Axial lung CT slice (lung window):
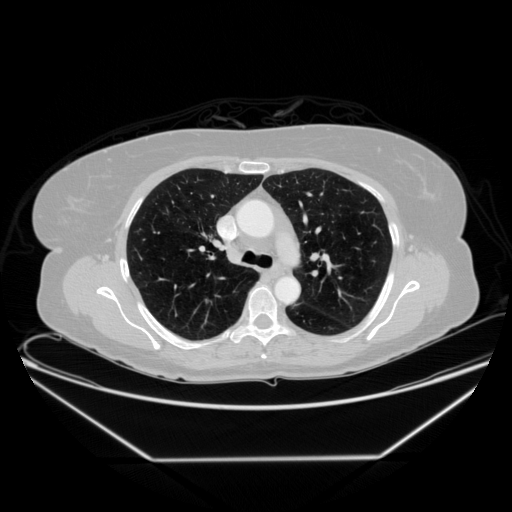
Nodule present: no